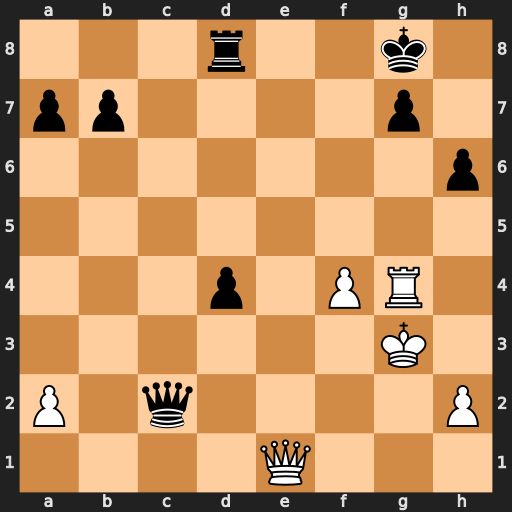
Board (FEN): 3r2k1/pp4p1/7p/8/3p1PR1/6K1/P1q4P/4Q3
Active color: w
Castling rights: -
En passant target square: -
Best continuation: Qe7 Qc3+ Kh4 d3 Qxd8+